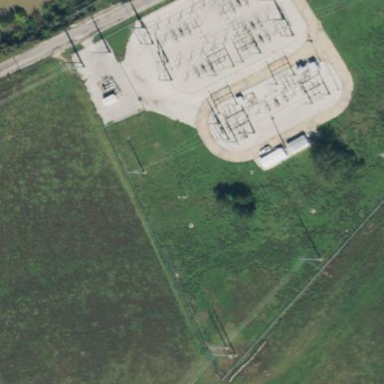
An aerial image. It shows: Outdoor power substation surrounded by fence. This substation operates at the transmission level.